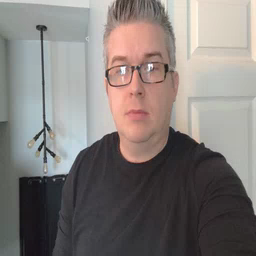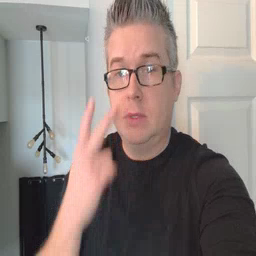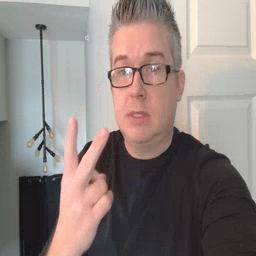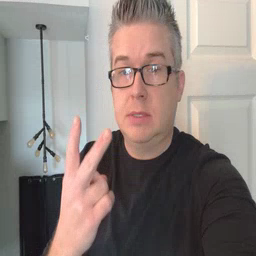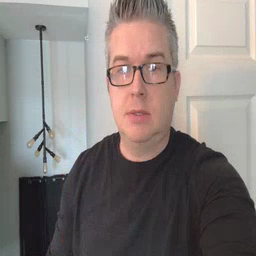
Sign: see